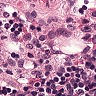
Metastatic tissue present: no